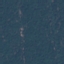
Label: Forest